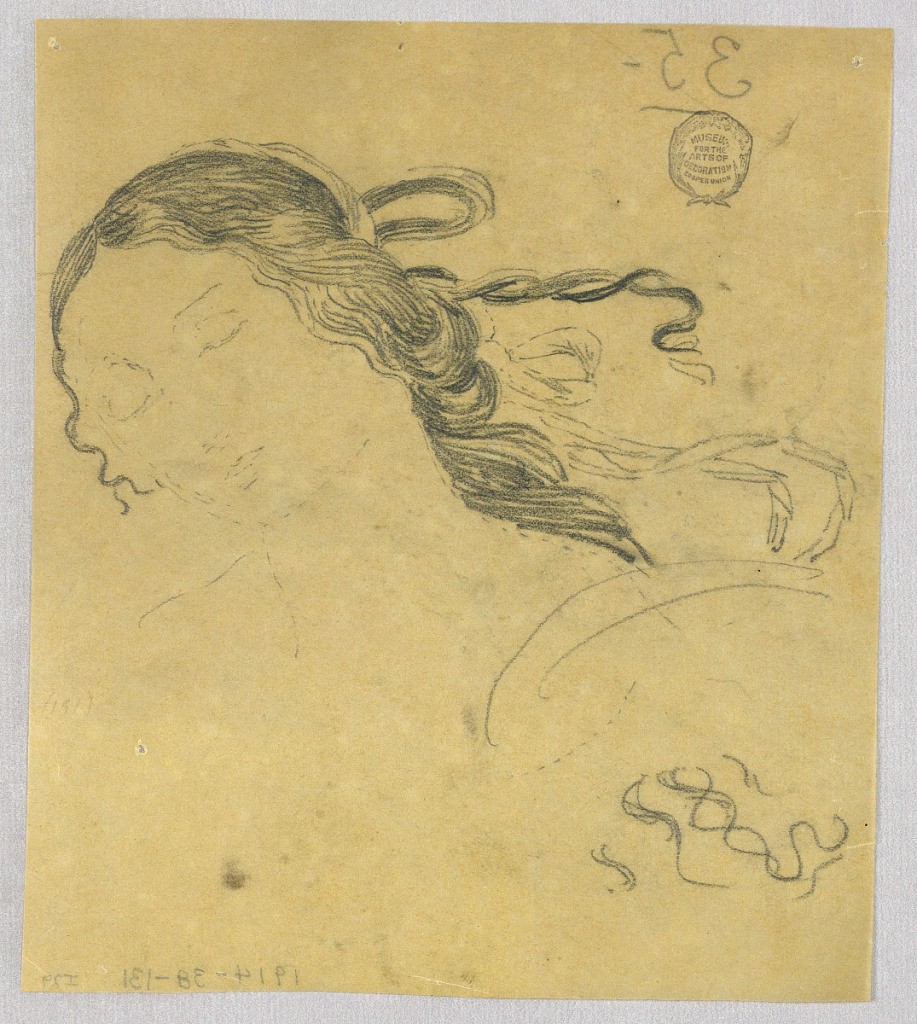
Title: Study of Woman's Hair
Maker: Francis Augustus Lathrop, American, 1849–1909
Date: ca. 1895
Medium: Graphite on tracing paper
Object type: Drawing
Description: Hair bound loosely with scarf or ribbon. Face and shoulders indicated. Head bent to the left.